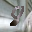
Label: 8